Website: lowes
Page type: order-returns
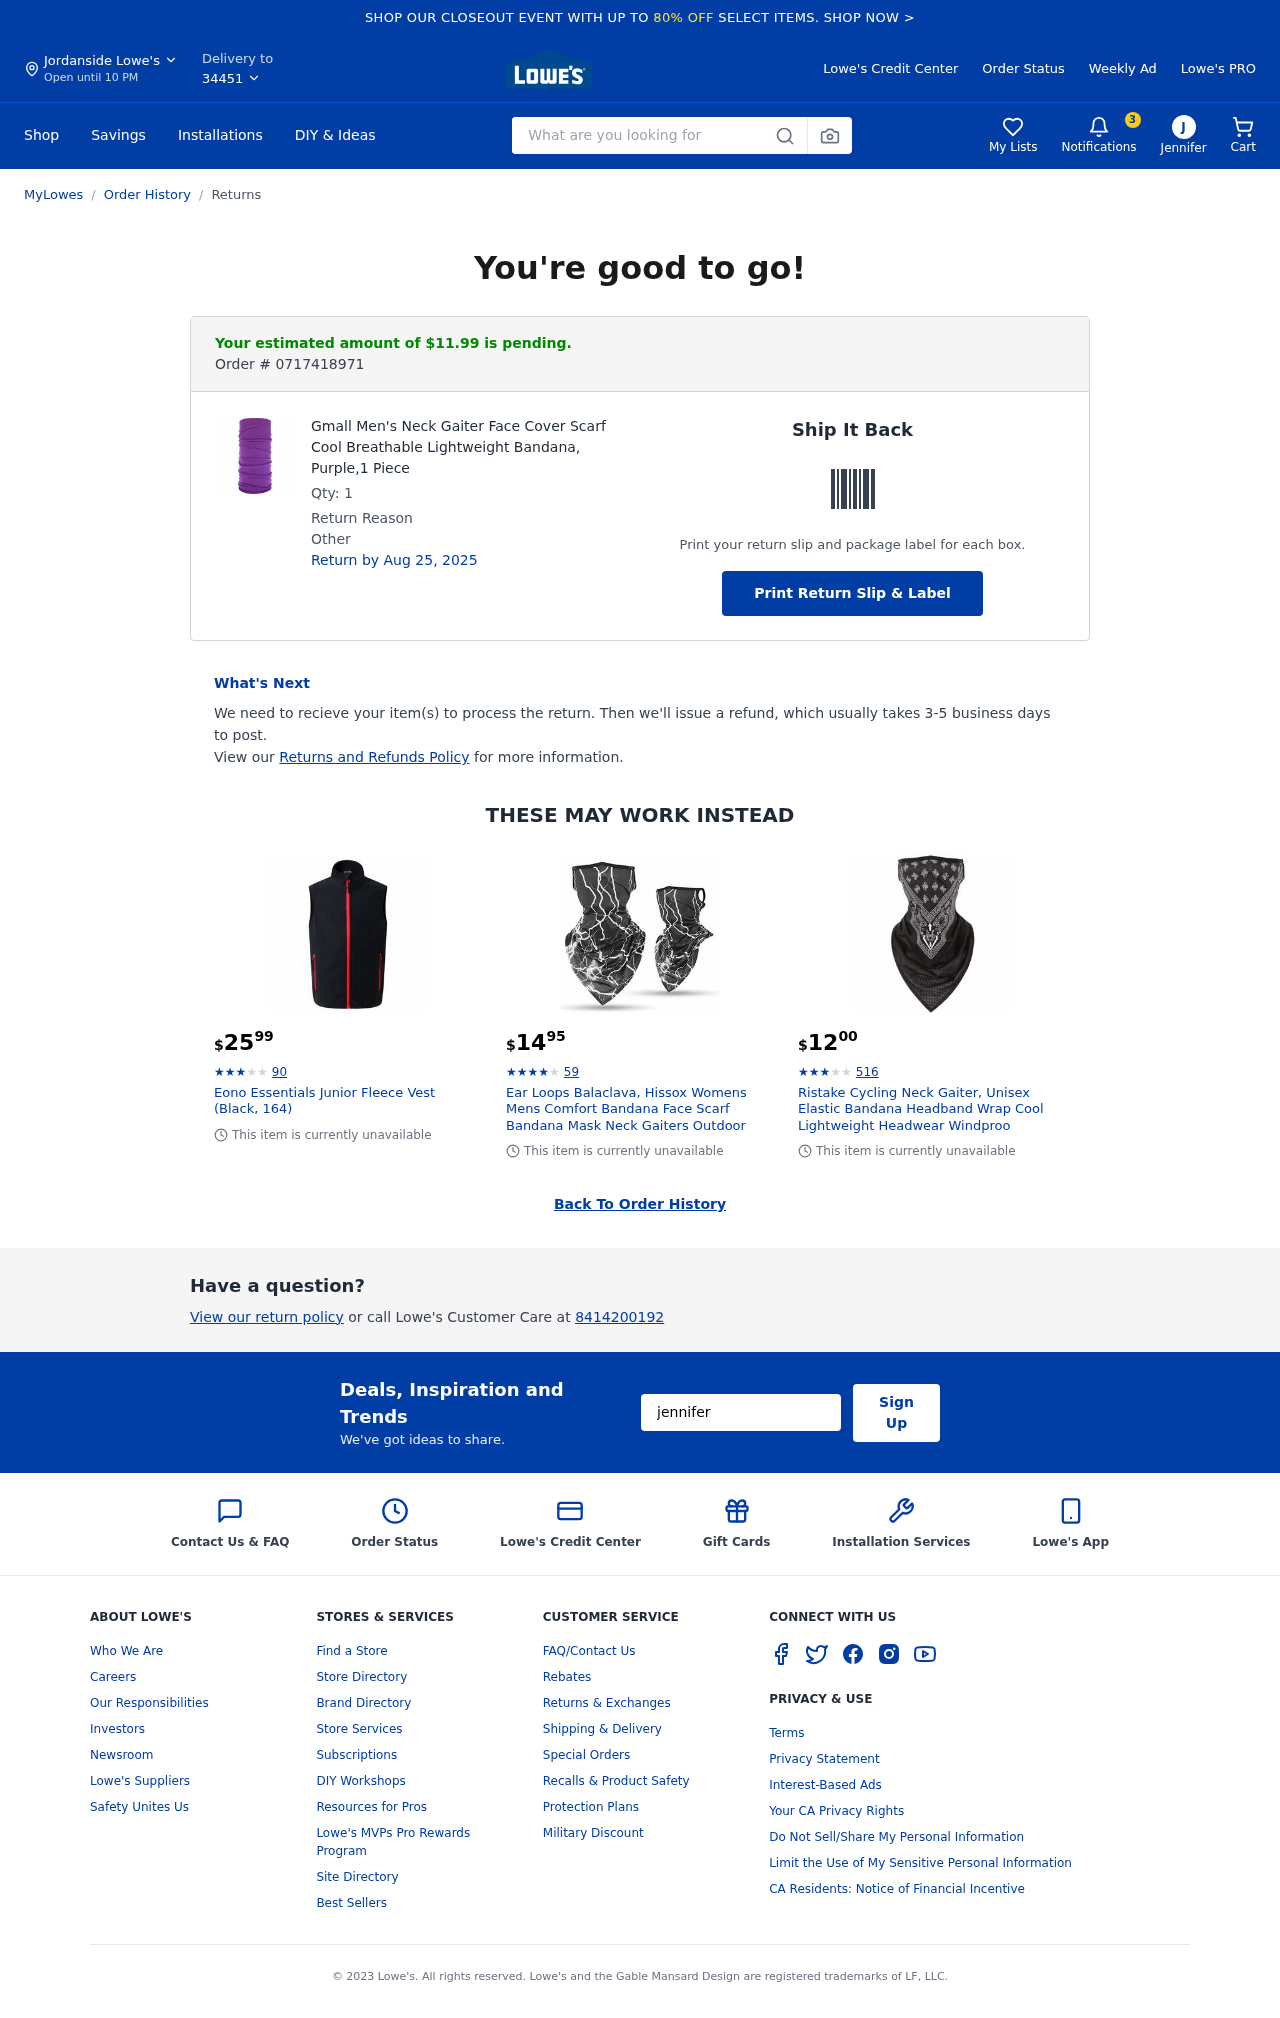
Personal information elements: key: PII_CITY
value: Jordanside
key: PII_EMAIL
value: jennifer_hall@hotmail.com
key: PII_FIRSTNAME
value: Jennifer
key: PII_PHONE
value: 8414200192
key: PII_POSTCODE
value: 34451
Product elements: key: PRODUCT1_NAME
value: Gmall Men's Neck Gaiter Face Cover Scarf Cool Breathable Lightweight Bandana, Purple,1 Piece
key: PRODUCT1_QUANTITY
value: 1
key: PRODUCT2_NAME
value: Eono Essentials Junior Fleece Vest (Black, 164)
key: PRODUCT2_NUM_RATINGS
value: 90
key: PRODUCT2_PRICE
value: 25.99
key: PRODUCT2_RATING
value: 3.8
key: PRODUCT3_NAME
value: Ear Loops Balaclava, Hissox Womens Mens Comfort Bandana Face Scarf Bandana Mask Neck Gaiters Outdoor
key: PRODUCT3_NUM_RATINGS
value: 59
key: PRODUCT3_PRICE
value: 14.95
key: PRODUCT3_RATING
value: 4.4
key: PRODUCT4_NAME
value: Ristake Cycling Neck Gaiter, Unisex Elastic Bandana Headband Wrap Cool Lightweight Headwear Windproo
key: PRODUCT4_NUM_RATINGS
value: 516
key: PRODUCT4_PRICE
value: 12
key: PRODUCT4_RATING
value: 3.9
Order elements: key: ORDER_NUM_ITEMS
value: Cart
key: ORDER_TOTAL
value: Your estimated amount of $11.99 is pending.
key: ORDER_ID
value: Order # 0717418971
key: ORDER_RETURN_BY_DATE
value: Return by Aug 25, 2025
Search elements: key: HEADER_SEARCH
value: What are you looking for
Other elements: key: NOTIFICATION_COUNT
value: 3